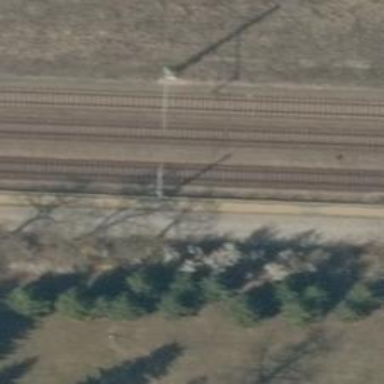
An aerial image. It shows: Milestone along the railway with catenary mast.